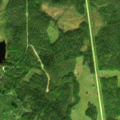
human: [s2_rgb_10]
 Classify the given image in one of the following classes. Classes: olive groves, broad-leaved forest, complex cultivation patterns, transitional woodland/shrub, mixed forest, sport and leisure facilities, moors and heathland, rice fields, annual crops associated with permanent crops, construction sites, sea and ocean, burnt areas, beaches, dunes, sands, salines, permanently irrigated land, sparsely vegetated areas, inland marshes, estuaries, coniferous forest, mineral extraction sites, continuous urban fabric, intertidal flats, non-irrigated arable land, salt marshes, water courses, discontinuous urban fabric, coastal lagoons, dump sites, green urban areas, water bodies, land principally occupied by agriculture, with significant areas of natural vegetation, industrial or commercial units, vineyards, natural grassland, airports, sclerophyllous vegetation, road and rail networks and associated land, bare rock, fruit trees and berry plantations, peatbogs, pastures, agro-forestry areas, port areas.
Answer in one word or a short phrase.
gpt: coniferous forest, transitional woodland/shrub